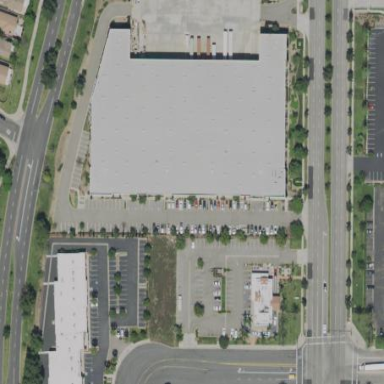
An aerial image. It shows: Warehouse.